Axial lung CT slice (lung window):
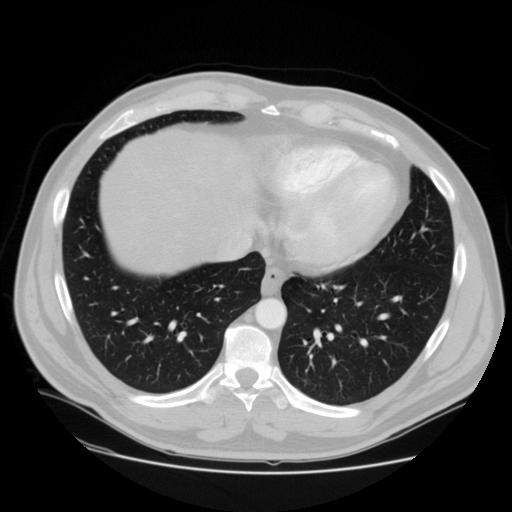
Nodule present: no